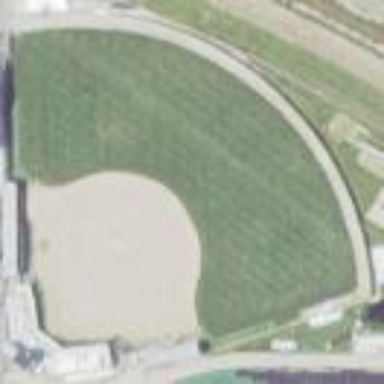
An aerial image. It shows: Softball pitch for leisure sports.